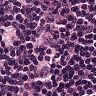
Metastatic tissue present: yes